Field crop: maize
Growth stage: 2
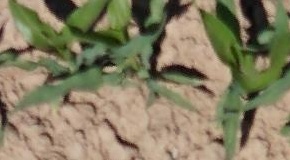
Species: maize